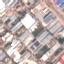
Label: Industrial